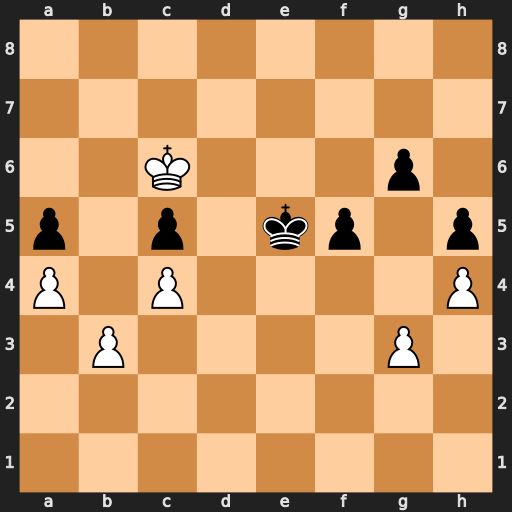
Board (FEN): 8/8/2K3p1/p1p1kp1p/P1P4P/1P4P1/8/8
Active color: w
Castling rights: -
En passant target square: -
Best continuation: Kxc5 f4 gxf4+